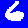
Digit: 6